Question: I am not a real designer and I would like to know if anyone have an idea how can I build the following visual :

The idea is to get 2 rings where inside I will draw secific number of pie represented as "Interactive shape or button". Base on the number of shape, they should cover the whole circle.
In addition to that, I need to be able to interact with each pie shape, and inside and oustide edge of those shape should be a perfect arc based on the circle diameter.
As I am not a perfect designer, how can I represent this visual ?
I was thinking of using a custom panel but then how to draw each panel shape in order that they gets perfect inside and ouside arc and offer interactivity with each of them ?
Thanks for your help
I would appreciate samples as well
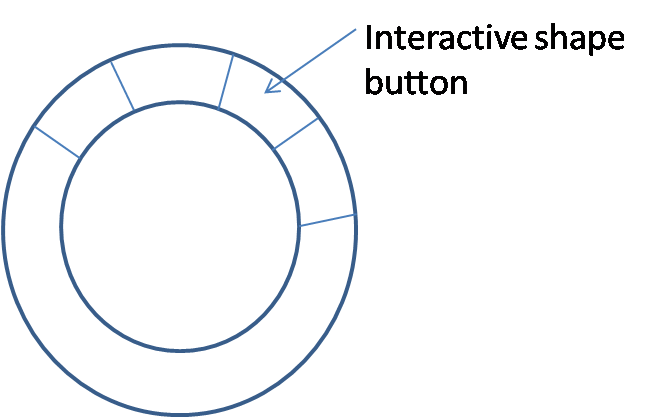
Answer: Theres actually a <URL> tutorial on making something exactly like this.
If you didnt want to use that, you could always do it in javascript. Here's an example using <URL>